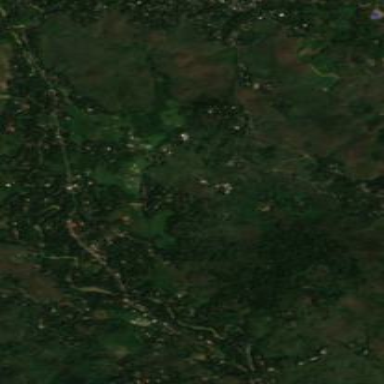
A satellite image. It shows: Farmland with rubber crops.